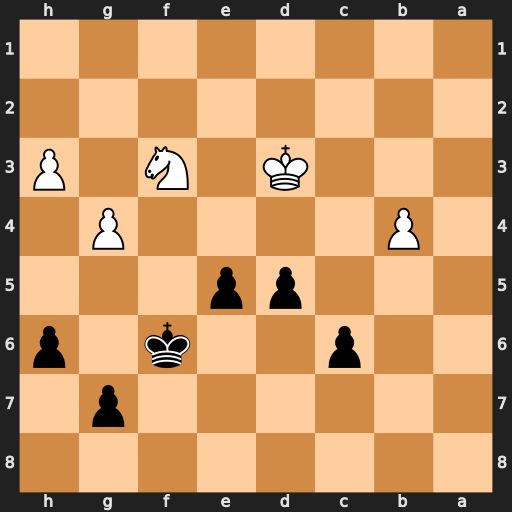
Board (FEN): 8/6p1/2p2k1p/3pp3/1P4P1/3K1N1P/8/8
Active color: b
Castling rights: -
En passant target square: -
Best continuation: e4+ Ke2 exf3+